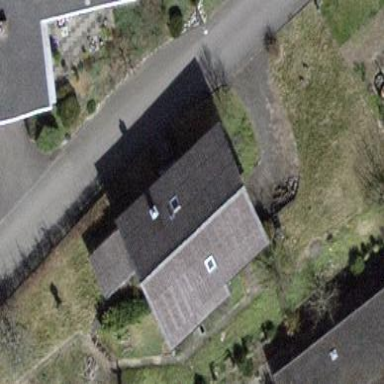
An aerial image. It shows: Building with tiled roof.